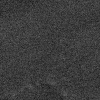
Atmospheric dust classification: not_dusty